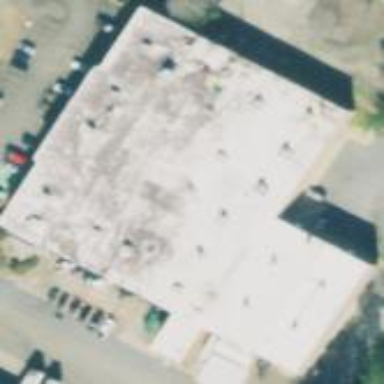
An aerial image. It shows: Warehouse building.